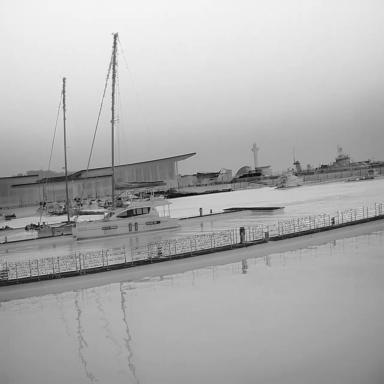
There are three objects shown in the infrared image, including two sailboats, and a canoe.